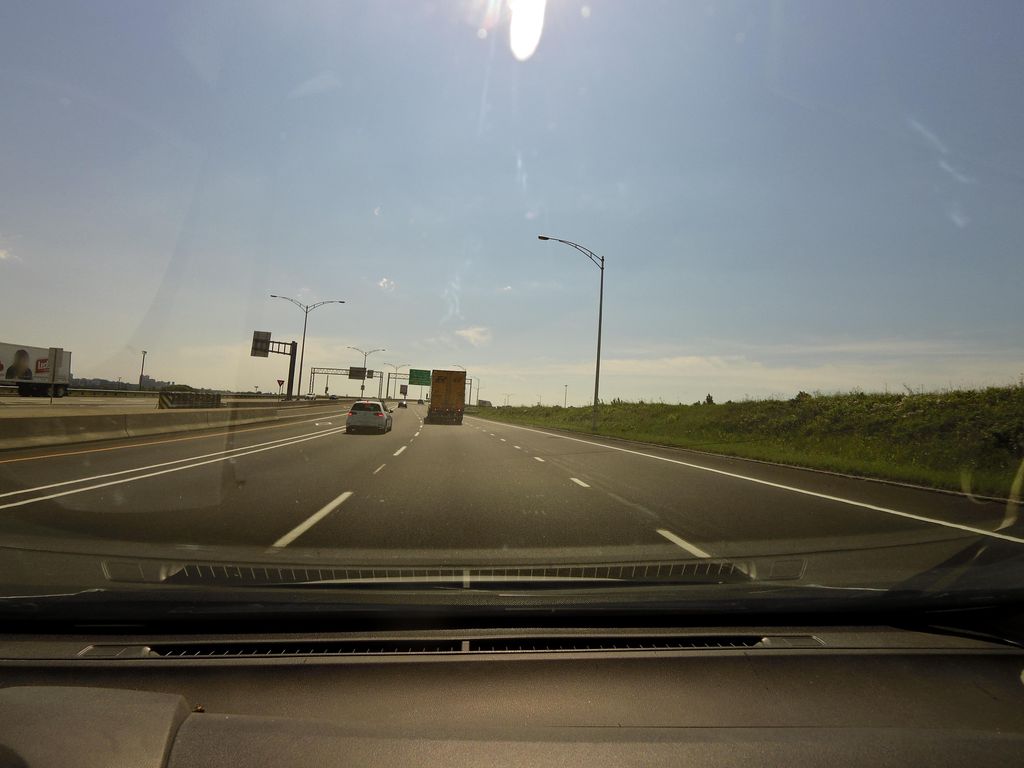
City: quebec_city